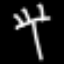
Label: fork